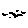
Label: bird